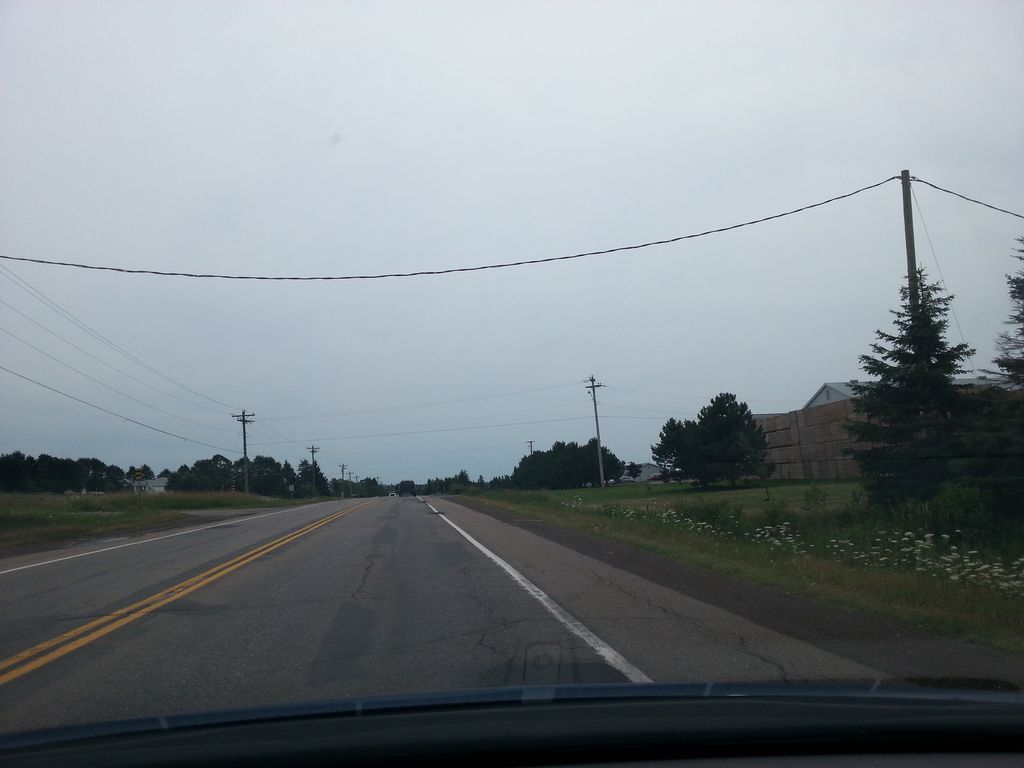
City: charlottetown